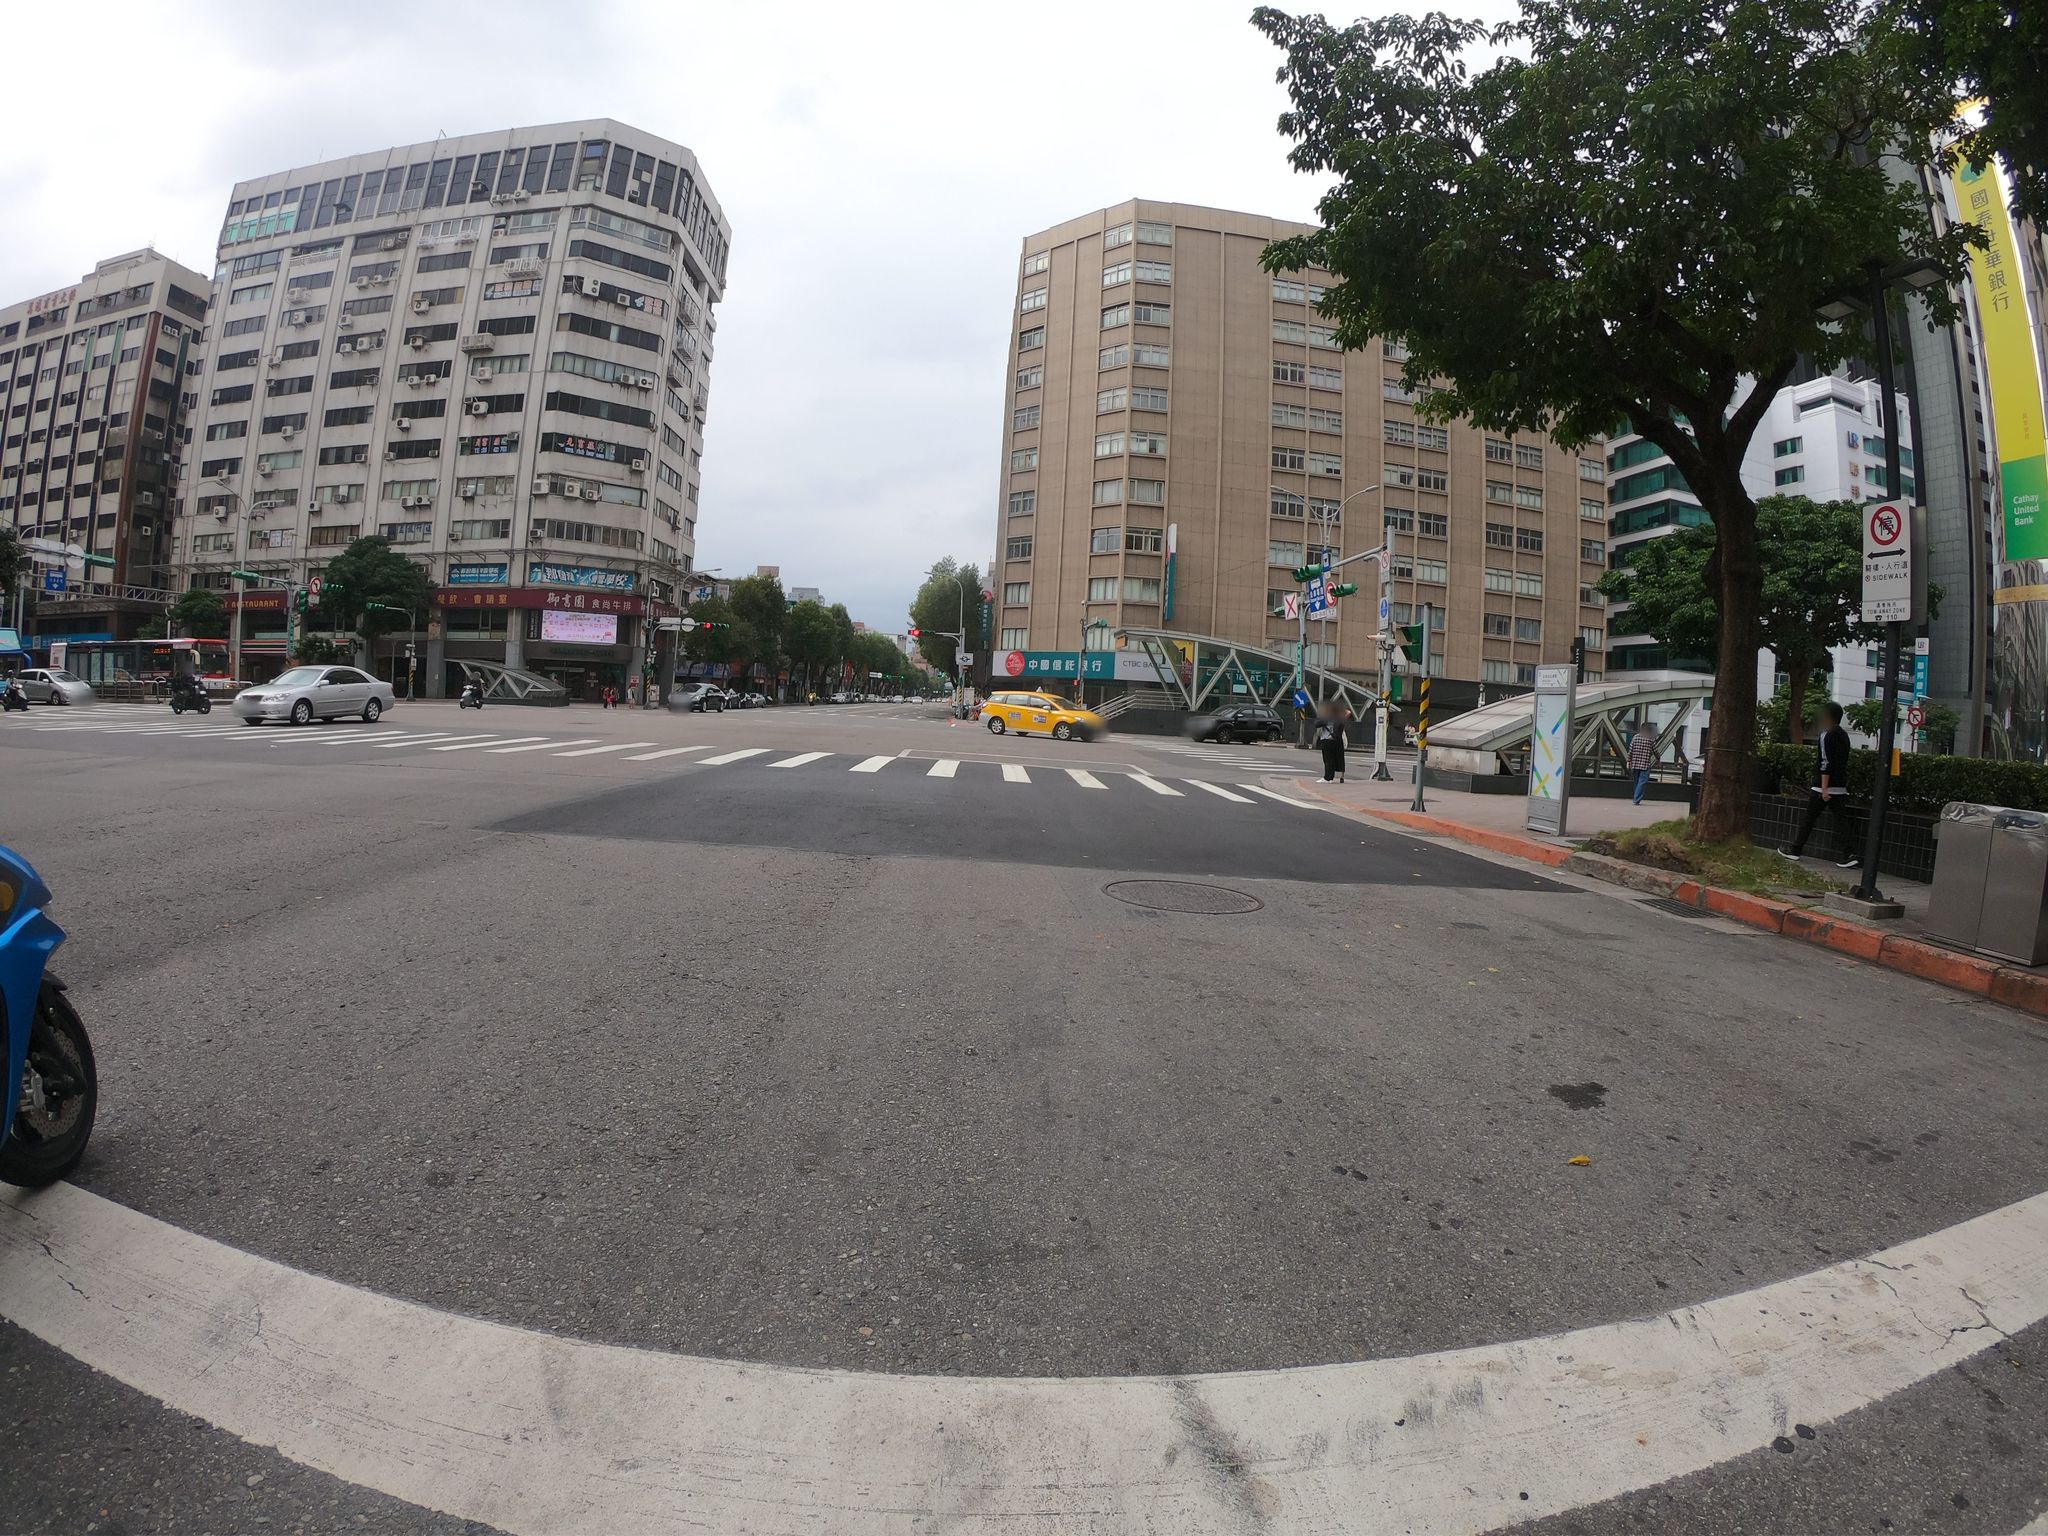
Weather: cloudy
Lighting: day
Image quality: good
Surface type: cycling surface
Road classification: tertiary
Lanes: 4
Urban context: urban centre
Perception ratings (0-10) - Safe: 5.2, Lively: 9.74, Beautiful: 6.84, Boring: 1.07, Depressing: 3.76, Wealthy: 5.15